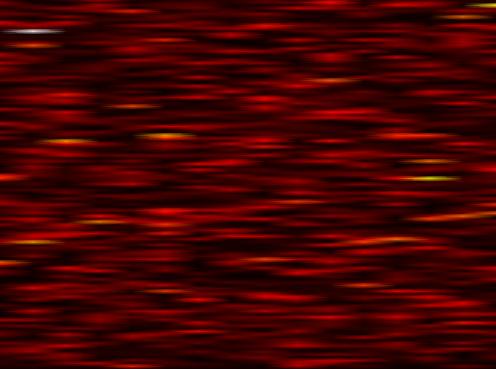
Label: OFDM